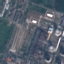
Label: Industrial